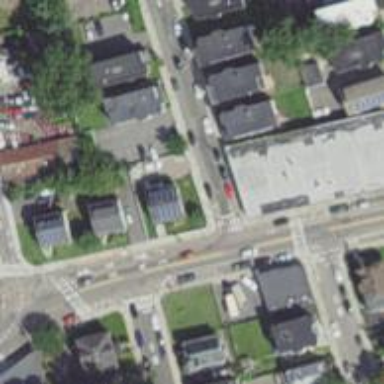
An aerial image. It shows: Road with stop sign.